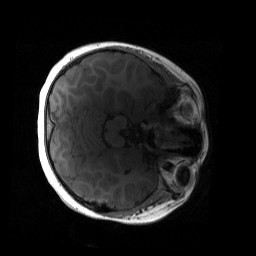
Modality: T1w
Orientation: axial
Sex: female
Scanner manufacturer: siemens
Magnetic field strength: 3 T
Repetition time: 1.9 s
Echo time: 0.00243 s